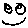
Label: smiley face